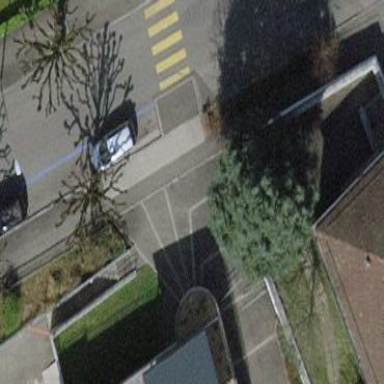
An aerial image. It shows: Parking lane designated for parking.